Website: apple
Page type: account-selection
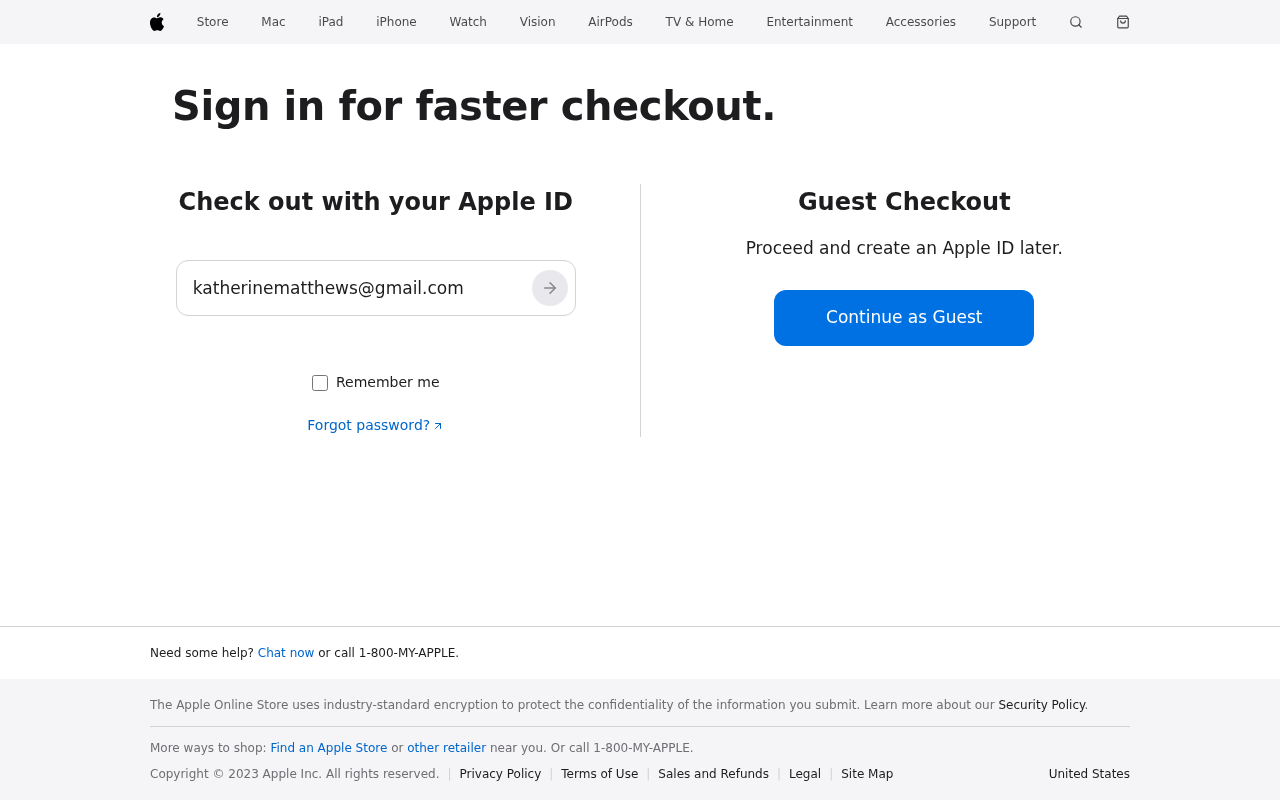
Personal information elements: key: PII_EMAIL
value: katherinematthews@gmail.com